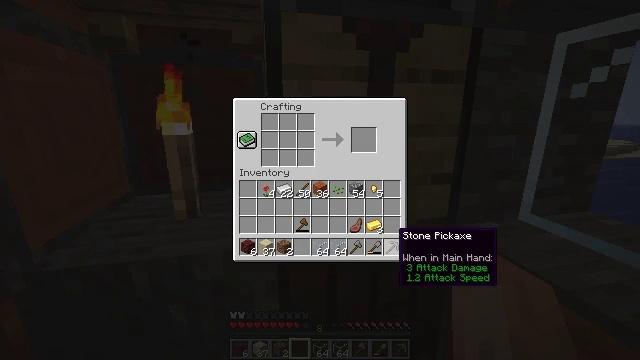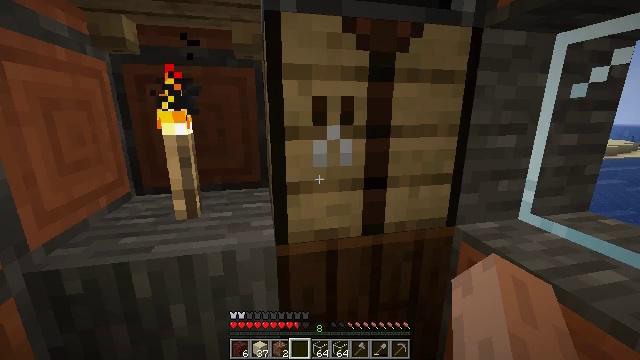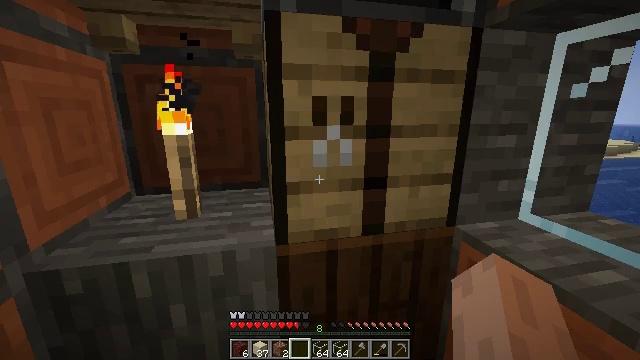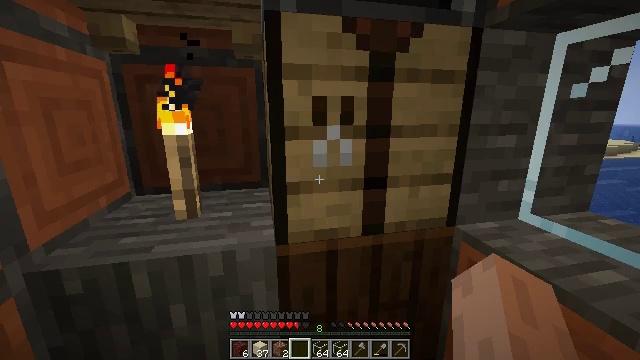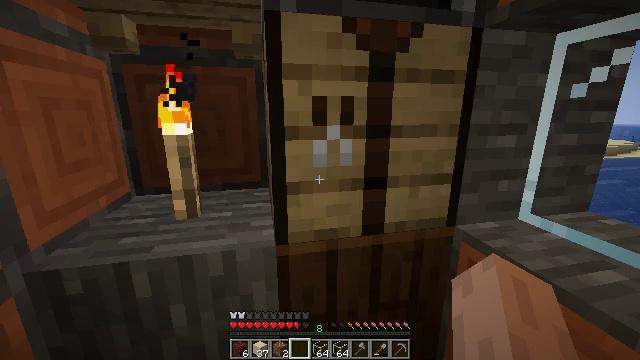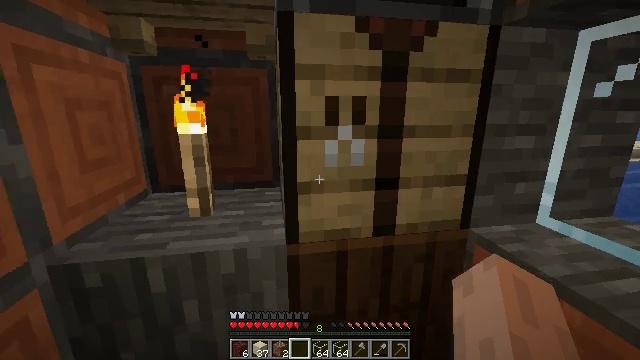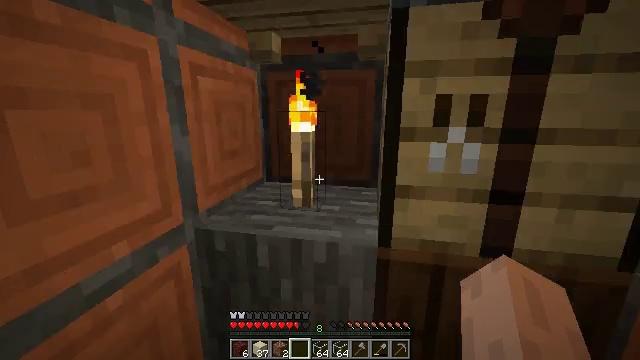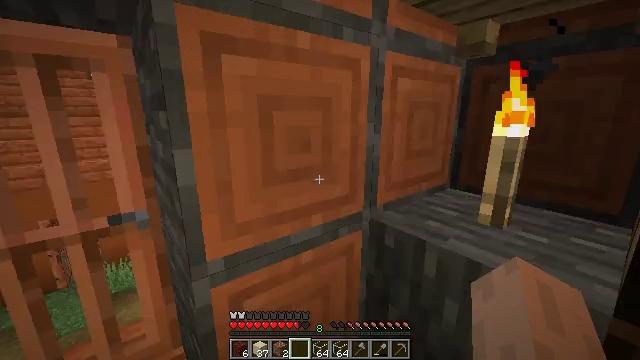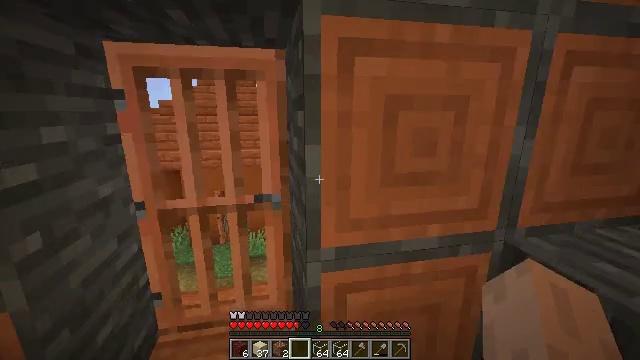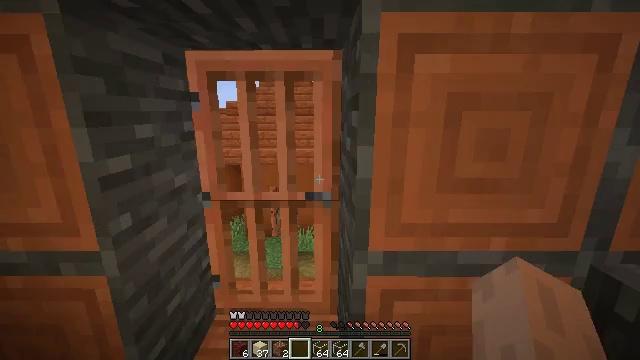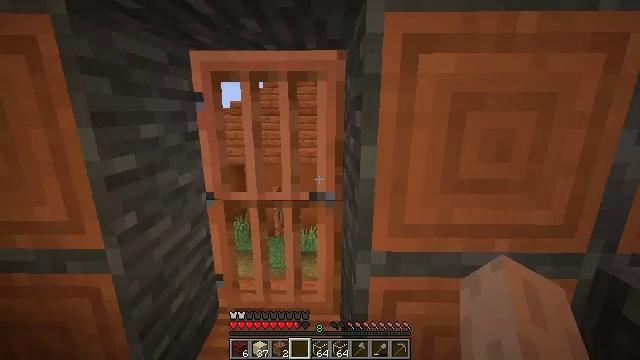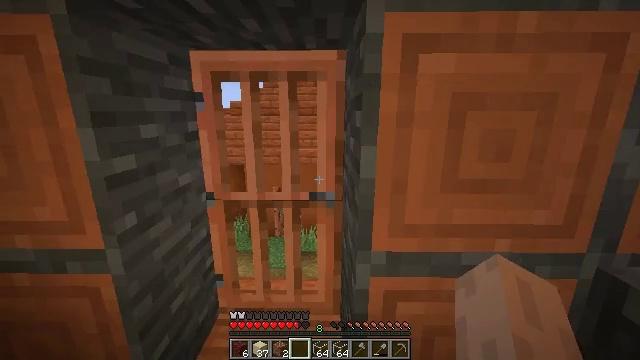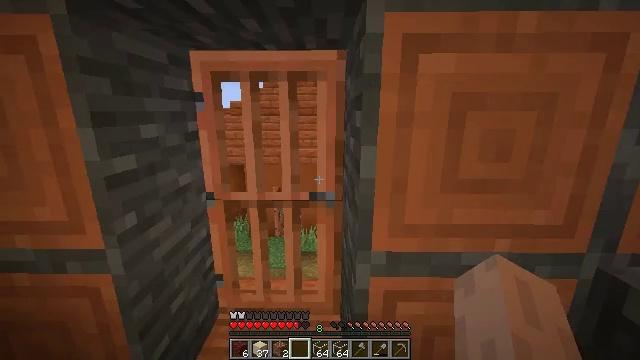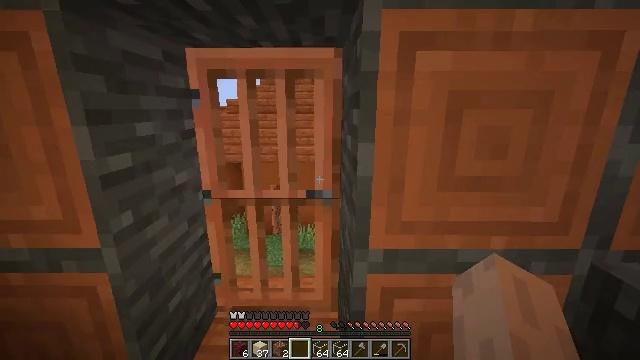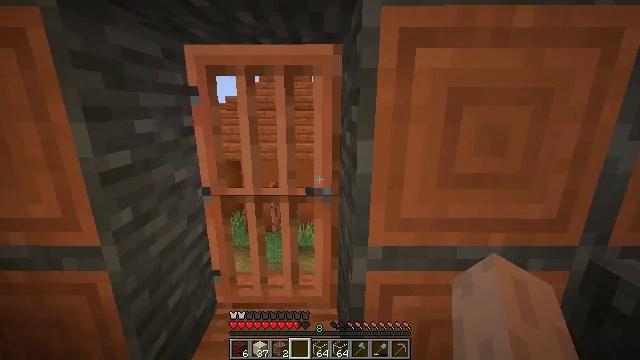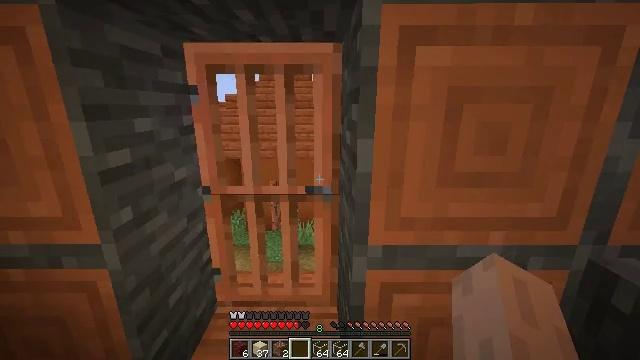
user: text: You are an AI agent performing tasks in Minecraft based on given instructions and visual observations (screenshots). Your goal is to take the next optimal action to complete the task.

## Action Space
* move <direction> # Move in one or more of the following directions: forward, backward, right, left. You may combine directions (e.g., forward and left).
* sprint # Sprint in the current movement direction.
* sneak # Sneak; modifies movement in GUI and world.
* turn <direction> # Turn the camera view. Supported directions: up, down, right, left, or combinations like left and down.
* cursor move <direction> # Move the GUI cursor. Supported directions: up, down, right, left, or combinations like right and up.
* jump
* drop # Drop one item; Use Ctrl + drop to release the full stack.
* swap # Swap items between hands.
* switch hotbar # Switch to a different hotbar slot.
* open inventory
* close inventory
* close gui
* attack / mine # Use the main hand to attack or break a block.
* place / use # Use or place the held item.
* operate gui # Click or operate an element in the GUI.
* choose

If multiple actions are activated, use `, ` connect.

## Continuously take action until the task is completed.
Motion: motion action
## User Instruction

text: Collect the hopper by mining it.
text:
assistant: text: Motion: no_op
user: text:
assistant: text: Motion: close gui
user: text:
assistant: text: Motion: no_op
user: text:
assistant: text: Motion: no_op
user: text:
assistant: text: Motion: turn left
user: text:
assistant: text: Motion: turn left
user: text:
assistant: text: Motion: turn left
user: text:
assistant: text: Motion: turn left
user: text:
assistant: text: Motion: turn left
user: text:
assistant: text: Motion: no_op
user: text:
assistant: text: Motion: no_op
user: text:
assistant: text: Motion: no_op
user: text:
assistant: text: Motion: no_op
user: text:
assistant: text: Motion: no_op
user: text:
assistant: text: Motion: no_op
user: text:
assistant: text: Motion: use / place
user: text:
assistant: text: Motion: use / place
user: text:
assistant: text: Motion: turn left and down, use / place
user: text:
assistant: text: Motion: move forward, turn left and down, use / place
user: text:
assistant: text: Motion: move forward, turn left
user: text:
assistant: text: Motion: move forward
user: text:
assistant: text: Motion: move forward
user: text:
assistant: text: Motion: move forward, turn right
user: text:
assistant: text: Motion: move forward, sprint, turn right and down
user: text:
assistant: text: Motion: move forward, sprint, turn right and down
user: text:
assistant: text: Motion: move forward, sprint
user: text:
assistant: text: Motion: move forward, sprint, turn right and down
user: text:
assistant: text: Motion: move forward, turn right and down
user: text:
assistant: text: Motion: move forward
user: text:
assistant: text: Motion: move forward, sprint